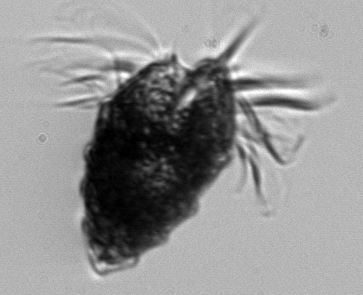
Label: Laboea_strobila